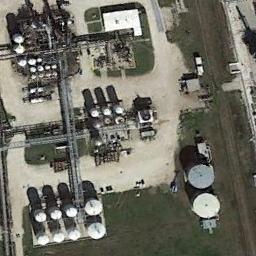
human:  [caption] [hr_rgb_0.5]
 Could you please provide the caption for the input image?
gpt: There are five storage tanks on the side of the white house .

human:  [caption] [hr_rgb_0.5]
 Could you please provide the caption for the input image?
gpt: There are several buildings beside the storage tanks .

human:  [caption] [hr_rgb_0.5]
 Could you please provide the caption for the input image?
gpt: There are many neatly arranged storage tanks and many pipelines in the factory, And there is a lawn next to the factory .

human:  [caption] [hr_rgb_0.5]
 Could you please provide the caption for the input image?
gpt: There are many storage tanks on the bare land next to the grass .

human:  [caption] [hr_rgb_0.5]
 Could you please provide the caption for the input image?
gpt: There are some storage tanks beside a green meadow .